Question: I am building a discord music bot that uses FFMPEG to download and play the music. yt-dlp seems to not be able to find the ffmpeg file for some reason although I give it the direct path. It works perfectly fine whe I run it on my cpu, but it doesn't work in heroku.
Here's the error in heroku:
'''
2022-02-14T00:34:29.047823+00:00 app[worker.1]: During handling of the above exception, another exception occurred:
2022-02-14T00:34:29.047823+00:00 app[worker.1]:
2022-02-14T00:34:29.047825+00:00 app[worker.1]: Traceback (most recent call last):
2022-02-14T00:34:29.047854+00:00 app[worker.1]: File "/app/.heroku/python/lib/python3.9/site-packages/discord/client.py", line 343, in _run_event
2022-02-14T00:34:29.047855+00:00 app[worker.1]: await coro(*args, **kwargs)
2022-02-14T00:34:29.047856+00:00 app[worker.1]: File "/app/engine.py", line 97, in on_reaction_add
2022-02-14T00:34:29.047856+00:00 app[worker.1]: ydl.download([f'{result["link"]}'])
2022-02-14T00:34:29.047863+00:00 app[worker.1]: File "/app/.heroku/python/lib/python3.9/site-packages/yt_dlp/YoutubeDL.py", line 3212, in download
2022-02-14T00:34:29.047863+00:00 app[worker.1]: self.__download_wrapper(self.extract_info)(
2022-02-14T00:34:29.047865+00:00 app[worker.1]: File "/app/.heroku/python/lib/python3.9/site-packages/yt_dlp/YoutubeDL.py", line 3185, in wrapper
2022-02-14T00:34:29.047865+00:00 app[worker.1]: res = func(*args, **kwargs)
2022-02-14T00:34:29.047875+00:00 app[worker.1]: File "/app/.heroku/python/lib/python3.9/site-packages/yt_dlp/YoutubeDL.py", line 1372, in extract_info
2022-02-14T00:34:29.047876+00:00 app[worker.1]: return self.__extract_info(url, self.get_info_extractor(ie_key), download, extra_info, process)
2022-02-14T00:34:29.047877+00:00 app[worker.1]: File "/app/.heroku/python/lib/python3.9/site-packages/yt_dlp/YoutubeDL.py", line 1381, in wrapper
2022-02-14T00:34:29.047877+00:00 app[worker.1]: return func(self, *args, **kwargs)
2022-02-14T00:34:29.047891+00:00 app[worker.1]: File "/app/.heroku/python/lib/python3.9/site-packages/yt_dlp/YoutubeDL.py", line 1465, in __extract_info
2022-02-14T00:34:29.047891+00:00 app[worker.1]: return self.process_ie_result(ie_result, download, extra_info)
2022-02-14T00:34:29.047893+00:00 app[worker.1]: File "/app/.heroku/python/lib/python3.9/site-packages/yt_dlp/YoutubeDL.py", line 1517, in process_ie_result
2022-02-14T00:34:29.047894+00:00 app[worker.1]: ie_result = self.process_video_result(ie_result, download=download)
2022-02-14T00:34:29.047894+00:00 app[worker.1]: File "/app/.heroku/python/lib/python3.9/site-packages/yt_dlp/YoutubeDL.py", line 2607, in process_video_result
2022-02-14T00:34:29.047894+00:00 app[worker.1]: self.process_info(new_info)
2022-02-14T00:34:29.047896+00:00 app[worker.1]: File "/app/.heroku/python/lib/python3.9/site-packages/yt_dlp/YoutubeDL.py", line 3161, in process_info
2022-02-14T00:34:29.047896+00:00 app[worker.1]: self.report_error('Postprocessing: %s' % str(err))
2022-02-14T00:34:29.047904+00:00 app[worker.1]: File "/app/.heroku/python/lib/python3.9/site-packages/yt_dlp/YoutubeDL.py", line 930, in report_error
2022-02-14T00:34:29.047904+00:00 app[worker.1]: self.trouble(f'{self._format_err("ERROR:", self.Styles.ERROR)} {message}', *args, **kwargs)
2022-02-14T00:34:29.047905+00:00 app[worker.1]: File "/app/.heroku/python/lib/python3.9/site-packages/yt_dlp/YoutubeDL.py", line 871, in trouble
2022-02-14T00:34:29.047905+00:00 app[worker.1]: raise DownloadError(message, exc_info)
2022-02-14T00:34:29.047921+00:00 app[worker.1]: yt_dlp.utils.DownloadError: ERROR: Postprocessing: ffprobe and ffmpeg not found. Please install or provide the path using --ffmpeg-location
'''
Here's my setup:

Here's the code:
'''
yt_opts = {
'format': 'bestaudio/best',
'ffmpeg_location': './FFMPEG_CONFIG/ffmpeg.exe',
'postprocessors': [{
'key': 'FFmpegExtractAudio',
'preferredcodec': 'mp3',
'preferredquality': '192',
}]
}
# Getting Song From Thy YOUTUBE
await channel.send("> Getting Song From Youtube")
with yt_dlp.YoutubeDL(yt_opts) as ydl:
ydl.download([f'{result["link"]}'])
'''
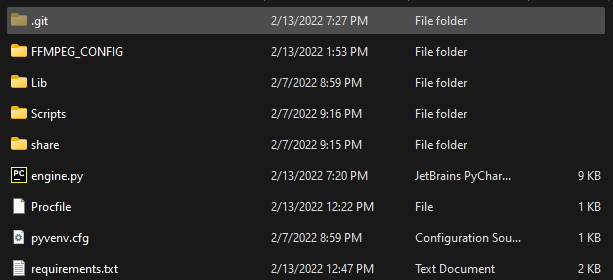
Answer: You can't do this:
'''
'ffmpeg_location': './FFMPEG_CONFIG/ffmpeg.exe',
'''
'ffmpeg.exe' is a binary. It cannot be used on Heroku (and should not be part of your repository to begin with).
Most users who want to use 'ffmpeg' on Heroku use <URL>, e.g.:
'''
heroku buildpacks:set heroku/python
heroku buildpacks:add --index 1 https://github.com/FFmpeg/FFmpeg.git
'''
Then remove that hard-coded 'ffmpeg_location', commit, and redeploy. Your app should find 'ffmpeg'.
For local development you have a couple of of options:
- 'PATH''ffmpeg.exe'- 'ffmpeg_location'